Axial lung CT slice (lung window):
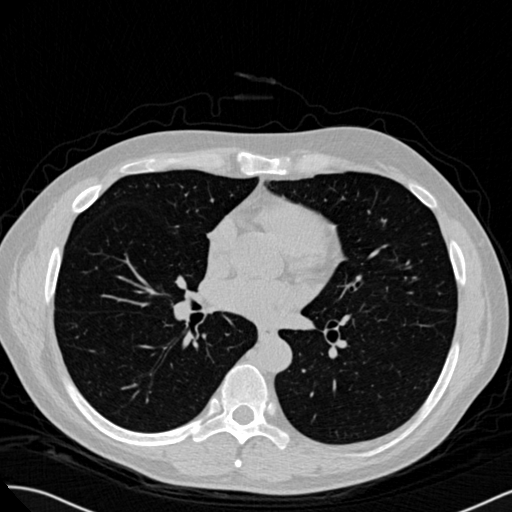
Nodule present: no